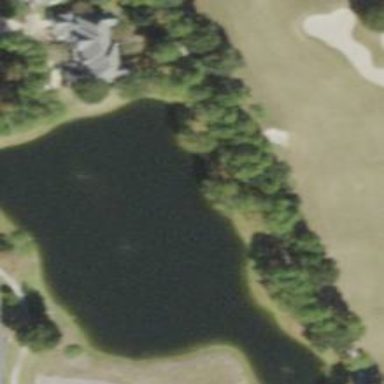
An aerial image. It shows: Path for golf carts.